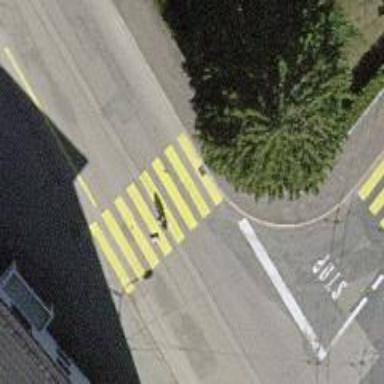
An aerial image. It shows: Marked zebra crossing on the road.